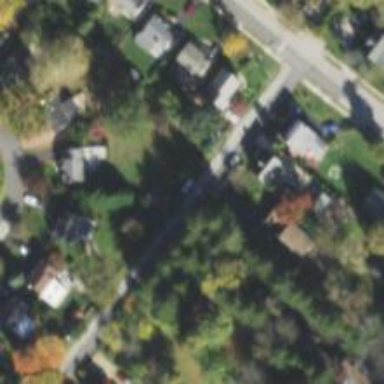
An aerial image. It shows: Residential road.